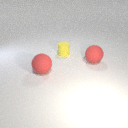
large red rubber sphere to the right of small yellow rubber cylinder